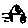
Label: car